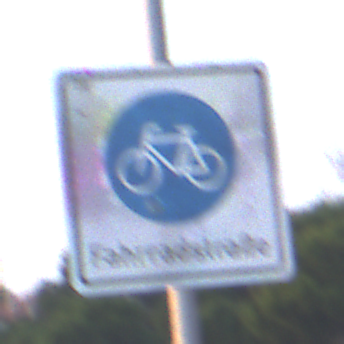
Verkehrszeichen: BeginnFahrradstrasse
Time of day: SunriseSunset
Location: Outdoor (Urban)
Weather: Clear
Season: NotSpecified
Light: Natural